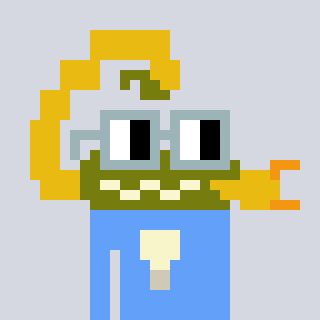
a pixel art character with square dark gray glasses, a scorpion-shaped head and a blue-colored body on a cool background